В 1913 году Нильс Бор опубликовал свою известную модель атома водорода, впервые объяснившую формулу Ридберга для спектра атома водорода. Согласно модели Бора, электрон в атоме водорода обращается вокруг положительно заряженного ядра по одной из разрешённых «стационарных» орбит, удовлетворяющих условию:\[L=n\frac h{2\pi},\tag{1}\]где $L$ — момент импульса электрона, $n=1,2,\ldots$ — натуральное число, а $h=6.626\cdot10^{-34}~Дж\cdotс$ — постоянная Планка. Для простоты в дальнейшем будем также использовать «редуцированную» постоянную Планка $\hbar=1.055\cdot10^{-34}~Дж\cdotс$. Таким образом, условие квантования $(1)$ можно переписать в виде:\[L=n\hbar\tag{2}.\]  Вдохновившись согласованность теоретических предсказаний и экспериментальных результатов для атома водорода, Нильс Бор попытался применить концепцию стационарных орбит к более сложным системам, таким как молекулы и атомы с большим числом электронов. На рисунке 1 показаны возможные стационарные орбиты электронов, которые Бор предсказывал для некоторых молекул. К сожалению, эти модели расходились с экспериментальными данными для расстояний между молекулами и энергий связи. Однако, интерес к модели Бора вернулся после обнаружения бóльшего числа стационарных орбит в атоме водорода, чем исходно было описано Бором. В новых публикациях было показано, что использование разных наборов орбит в модели Бора позволяет без особых вычислительных трудностей приближённо рассчитывать свойства молекул. В этой задаче исследуются некоторые физические свойства молекулы водорода, предсказываемые исходной моделью Нильса Бора. На рисунке 2 показан подробный рисунок модели молекулы водорода, предложенной Нильсом Бором. Два протона $p^+$ расположены на расстоянии $R$, а два электрона $e^-$ вращаются постоянной угловой скоростью по одной и той же круговой орбите, перпендикулярной линии, соединяющей протоны, и симметричной относительно них. Расстояние между протонами и электронами обозначено $r$, радиус круговой орбиты обозначен $\rho$.
Часть A. Молекула $\rm H_2$ в равновесии В этой части будем считать, что протоны находятся в положении равновесия в состоянии покоя.
Вычислите отношения $r/R$ и $\rho/R$ для молекулы водорода.
Получите выражение для суммарной электрической энергии $E_p$ молекулы. Выразите ответ через расстояние $R$ между протонами и фундаментальные константы.
Вычислите отношение $E_k/E_p$ суммарной кинетической энергии электронов к потенциальной энергии молекулы.
Получите выражение для минимального расстояния $R_0$ между протонами в равновесии. Выразите ответ через фундаментальные константы. Найдите $R_0$ численно. Энергия связи молекулы $E_b$ определяется как минимальная энергия, необходимая для разделения молекулы на нейтральные атомы и их разведения на бесконечность.
Часть B. Колебания молекулы $\rm H_2$. На самом деле ядра атомов в молекуле не находятся в положении равновесия, а колеблются в их окрестности. Эти колебания происходят даже при температурах, близких к нулю, в силу квантовой природы этих колебаний. Таким образом, при стремлении температуры к нулю энергия и амплитуда колебаний атомов стремится к некоторым ненулевым значениям.
Вычислите энергию связи $E_b$ молекулы водорода, предсказываемую моделью Бора. Энергия ионизации атома водорода известна и равна $E_I=13.606~эВ$.
Нарисуйте качественный график потенциала Морза. На графике укажите равновесное расстояние $R_0$ между протонами и энергию связи молекулы $E_b$.
Запишите выражение, связывающее постоянную $D$ с энергией связи $E_b$. Рассмотрим колебания протонов в молекуле $\rm H_2$ в системе отсчёта центра масс. Считайте, что смещения протонов относительно положения равновесия много меньше $R_0$.
Выразите частоту $\nu$ колебаний молекулы водорода через $\alpha$, $R_0$, $E_b$ и массу протона $m_p$. Один из экспериментальных методов измерения частоты колебаний молекул известен как Рамановская спектроскопия. Согласно квантовой механике, система, колеблющаяся с частотой $\nu$, может обмениваться с внешним миром только дискретными порциями энергии $h\nu$. Рамановским рассеянием называют процесс, когда на молекулу налетает фотон определённой длины волны $\lambda_i$ и отдаёт молекуле один квант колебательной энергии. Рассеявшийся фотон улетает, имея бóльшую длину волны $\lambda_s$. В этом процессе результирующая энергия поступательного и вращательного движения оказывается на несколько порядков меньше переданного кванта колебательной энергии. Рассмотрим эксперимент, в котором ампулу с молекулярным водородом облучают монохроматическим светом с длиной волны $\lambda_i=514~нм$. Оказалось, что рассеянный свет имеет длину волны $\lambda_s=664~нм$.
Вычислите $\nu$. Определите отсюда численное значение постоянной $\alpha$ в потенциале Морза
Оцените по порядку величины минимальную амплитуду $A_\mathrm{min}$ колебаний протонов в молекуле водорода.
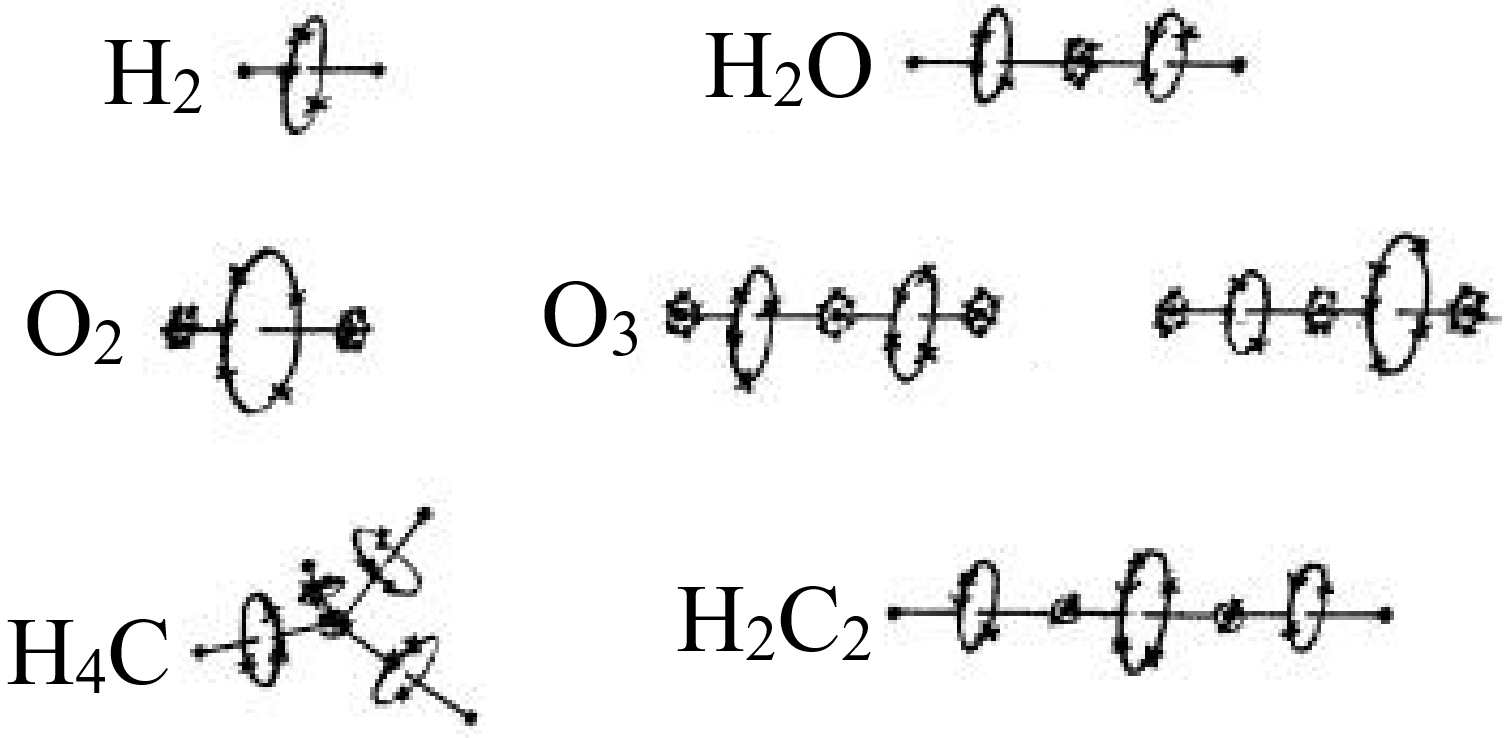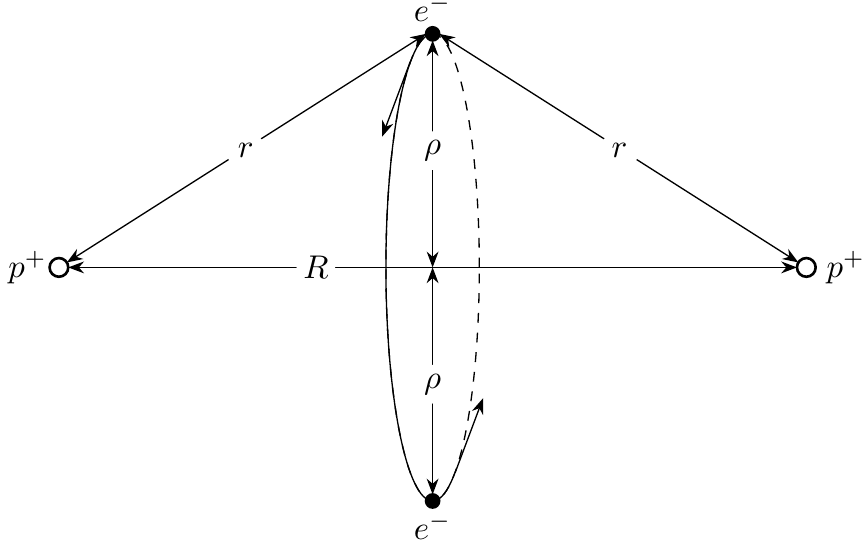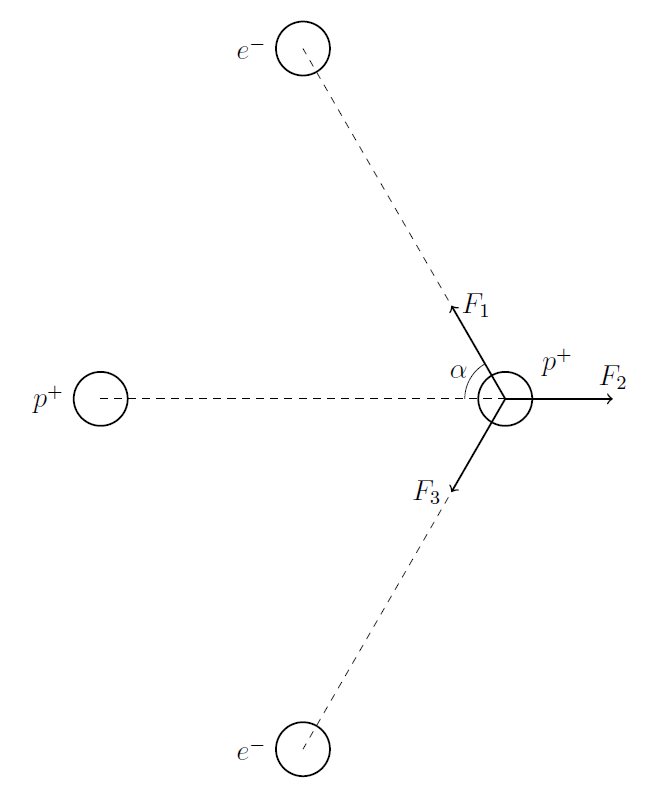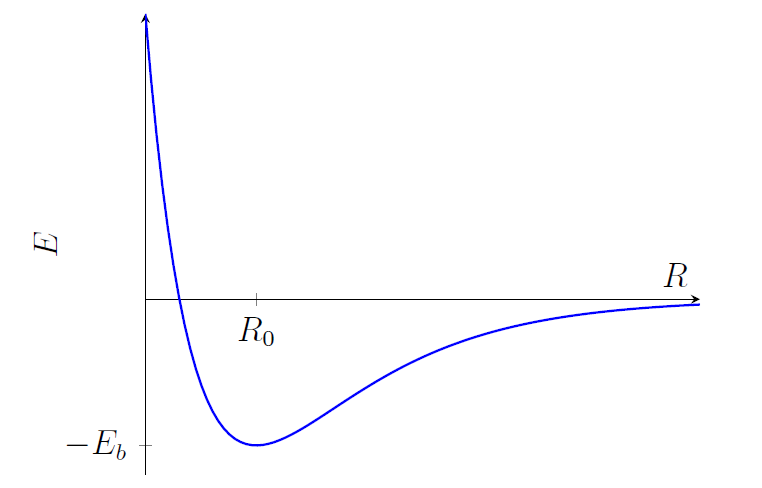
Вычислите отношения $r/R$ и $\rho/R$ для молекулы водорода.
Решение: Рассмотрим силы, действующие на один из протонов. Обозначим через $\alpha$ угол между направлением от протона на другой протон и на один из электронов (см. рис.). Искомые отношения выражаются через этот угол как\begin{equation*} \frac{\rho}{R} = \frac{\tan \alpha}{2},\end{equation*}\begin{equation*} \frac{r}{R} = \frac{1}{2 \cos \alpha}.\end{equation*}Обозначим через $F_1$ и $F_3$ силы, действующие на протон со стороны электронов, через $F_2$ — со стороны другого протона. Найдем эти силы:\begin{equation*} F_1 = F_3 = \frac{k e^2}{r^2} = \frac{k e^2}{R^2} \cdot 4 \cos^2 \alpha,\end{equation*}\begin{equation*} F_2 = \frac{k e^2}{R^2}.\end{equation*}Запишем второй закон Ньютона для рассматриваемого протона:\begin{equation*} \begin{cases} F_2 - \left( F_1 + F_2 \right) \cos \alpha = 0 \\ \left( F_1 - F_3 \right) \sin \alpha = 0. \end{cases}\end{equation*}Второе уравнение выполняется тождественно, первое дает\begin{equation*} 1 - 8 \cos^3 \alpha = 0,\end{equation*}откуда $\cos \alpha = \frac{1}{2}$ и\begin{equation*} \alpha = \frac{\pi}{3} = 60^{\circ}.\end{equation*}Таким образом, два протона и электрон образуют равносторонний треугольник. Подставляя $\alpha$ в выражения для $r/R$ и $\rho/R$, получаем ответ:\begin{equation*} \frac{r}{R} = 1,\end{equation*}\begin{equation*} \frac{\rho}{R} = \frac{\sqrt{3}}{2}.\end{equation*}

Получите выражение для суммарной электрической энергии $E_p$ молекулы. Выразите ответ через расстояние $R$ между протонами и фундаментальные константы.
Решение: Складывая потенциальную энергия взаимодействия всех пар (одной пары электронов на расстоянии $R$, одной пары электронов на расстоянии $2\rho$ и четырех пар протон-электрон на расстоянии $r$), получаем ответ:\begin{equation*} E_p = k e^2 \left( \frac{1}{R} + \frac{1}{2\rho} - \frac{4}{r} \right) = \frac{k e^2}{R} \left( \frac{1}{\sqrt{3}} - 3 \right).\end{equation*}

Вычислите отношение $E_k/E_p$ суммарной кинетической энергии электронов к потенциальной энергии молекулы.
Решение: Способ 1:Потенциальная энергия пропорциональна $n=-1$ степени расстояния между частицами, поэтому по теореме вириала отношение средней кинетической энергии к средней потенциальной энергии равно\begin{equation*} \frac{\langle E_k \rangle}{\langle E_p \rangle} = \frac{n}{2} = -\frac{1}{2}.\end{equation*}Т.к. значения кинетической и потенциальной энергии постоянны, можем заменить их среднее на них самих:\begin{equation*} \frac{E_k}{E_p} = -\frac{1}{2}.\end{equation*}Способ 2: Обозначим через $F_4$ силу, действующую со стороны одного электрона на другой, тогда\begin{equation*} F_4 = \frac{k e^2}{\left(2 \rho\right)^2} = \frac{k e^2}{3 R^2}.\end{equation*}Запишем второй закон Ньютона для электрона:\begin{equation*} - F_4 + 2 F_3 \sin \alpha = \frac{m v^2}{\rho},\end{equation*}где $v$ — скорость электрона. Отсюда находим кинетическую энергию:\begin{equation*} E_k = 2\cdot\frac{m v^2}{2} = \rho \left( 2 F_3 \sin \alpha - F_4 \right) = \frac{k e^2}{2 R} \left( 3 - \frac{1}{\sqrt{3}} \right). \end{equation*}Деля на потенциальную энергию, получаем ответ:\begin{equation*} \frac{E_k}{E_p} = -\frac{1}{2}.\end{equation*}

Получите выражение для минимального расстояния $R_0$ между протонами в равновесии. Выразите ответ через фундаментальные константы. Найдите $R_0$ численно.
Решение: Выразим момент импульса электрона через $R$:\begin{equation*} L = m \rho v = m \cdot \frac{\sqrt{3}}{2} R \cdot \sqrt{\frac{ k e^2 }{ 2 m R } \left( 3 - \frac{1}{\sqrt{3}} \right)}.\end{equation*}Подставляя сюда условие $L = n \hbar$ и находя $R$, получаем ответ:\begin{equation*} R_0 = \frac{\hbar^2}{m k e^2} \frac{8}{\sqrt{3}} \frac{1}{3\sqrt{3} - 1} = 5.830\cdot10^{-11}~\text{м}.\end{equation*}

Вычислите энергию связи $E_b$ молекулы водорода, предсказываемую моделью Бора. Энергия ионизации атома водорода известна и равна $E_I=13.606~эВ$.
Решение: Энергия молекулы водорода по сравнению с разведенными на бесконечность неподвижными электронами и протонами равна\begin{equation*} E_{\text{нач}} = E_k + E_p = -\frac{k e^2}{R_0} \frac{3\sqrt{3} - 1}{2 \sqrt{3}} = -\frac{m \left( ke^2\right)^2}{\hbar^2} \frac{\left( 3\sqrt{3} - 1 \right)^2}{16} = -29.913~\text{эВ}.\end{equation*}Энергия двух атомов, в свою очередь, равна\begin{equation*} E_{\text{кон}} = - 2 E_I = -27.212~\text{эВ}.\end{equation*}Вычитая, получаем энергию связи:\begin{equation*} E_b = E_{\text{кон}} - E_{\text{нач}} = 2.701~\text{эВ}.\end{equation*}

Нарисуйте качественный график потенциала Морза. На графике укажите равновесное расстояние $R_0$ между протонами и энергию связи молекулы $E_b$.

Запишите выражение, связывающее постоянную $D$ с энергией связи $E_b$.
Решение: \begin{equation*} E_b = -E(R_0) = D.\end{equation*}

Выразите частоту $\nu$ колебаний молекулы водорода через $\alpha$, $R_0$, $E_b$ и массу протона $m_p$.
Решение: Разложим потенциальную энергию в ряд Тейлора около минимума:\begin{equation*} E(R_0 + x) \approx -E_b + \frac{1}{2} \left( \frac{d^2 E}{d R^2} \right)_{R_0} x^2,\end{equation*}где $x$ — смещение от положения равновесия.Найдем вторую производную:\begin{equation*} \frac{d^2 E}{d R^2} = \frac{D \alpha^2}{R_0^2} \left( 4 e^{2 \alpha \left( 1 - \frac{R}{R_0} \right)} - 2 e^{\alpha \left( 1 - \frac{R}{R_0} \right)} \right),\end{equation*}\begin{equation*} \left( \frac{d^2 E}{d R^2} \right)_{R_0} = 2 D \frac{\alpha^2}{R_0^2}.\end{equation*}Итак, потенциальная энергия имеет вид\begin{equation*} E \approx -E_b + D \frac{\alpha^2}{R_0^2} x^2.\end{equation*}Найдем кинетическую энергию. Центр масс молекулы неподвижен, а расстояние от него до протонов равно $\frac{R}{2} = \frac{R_0}{2} + \frac{x}{2}$, поэтому их скорость равна $\frac{\dot{x}}{2}$. Тогда кинетическая энергия имеет вид\begin{equation*} K = 2 \cdot \frac{m_p}{2} \left( \frac{\dot{x}}{2} \right)^2 = \frac{m_p \dot{x}^2}{4}.\end{equation*}Запишем закон сохранения энергии:\begin{equation*} \frac{m_p}{4} \dot{x}^2 + D \frac{\alpha^2}{R_0^2} x^2 = \text{const}.\end{equation*}После дифференцирования по времени и сокращения $\dot{x}$, получим уравнение колебаний и частоту колебаний:\begin{equation*} \nu = \frac{\alpha}{\pi R_0} \sqrt{\frac{E_b}{m_p}}. \end{equation*}

Вычислите $\nu$. Определите отсюда численное значение постоянной $\alpha$ в потенциале Морза
Решение: Энергия фотона равна $h \nu_{\text{ф}} = \frac{h c}{\lambda{\text{ф}}}$. Найдем квант колебательной энергии $h \nu$ как разность энергий фотона до и после удара:\begin{equation*} h \nu = \frac{h c}{\lambda_i} - \frac{h c}{\lambda_s},\end{equation*}откуда\begin{equation*} \nu = \frac{c}{\lambda_i} - \frac{c}{\lambda_s} = 1.318\cdot10^{14}~\text{с}^{-1}.\end{equation*}Выразим $\alpha$ из ответа предыдущего пункта:\begin{equation*} \alpha = \pi R_0 \nu \sqrt{\frac{m_p}{E_b}}.\end{equation*}Если использовать результаты предыдущих пунктов, получим\begin{equation*} \alpha = 1.501.\end{equation*}Если использовать значения $R_0$ и $E_b$ из примечания в условии, получим\begin{equation*} \alpha = 1.466.\end{equation*}

Оцените по порядку величины минимальную амплитуду $A_\mathrm{min}$ колебаний протонов в молекуле водорода.
Решение: Сравним энергию колебаний $h \nu$ с максимальной потенциальной энергией:\begin{equation*} h\nu = D \frac{\alpha^2}{R_0^2} A_{\min}^2,\end{equation*}откуда\begin{equation*} A_{\min} = \frac{R_0}{\alpha} \sqrt{\frac{h \nu}{E_b}} = 0.17~Å.\end{equation*}
Темы:
T, Всемирные